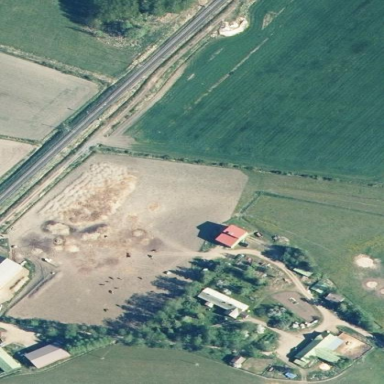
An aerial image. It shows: Farmyard area.